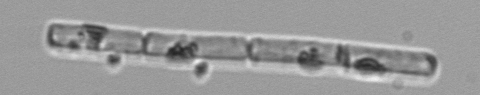
Label: Guinardia_delicatula